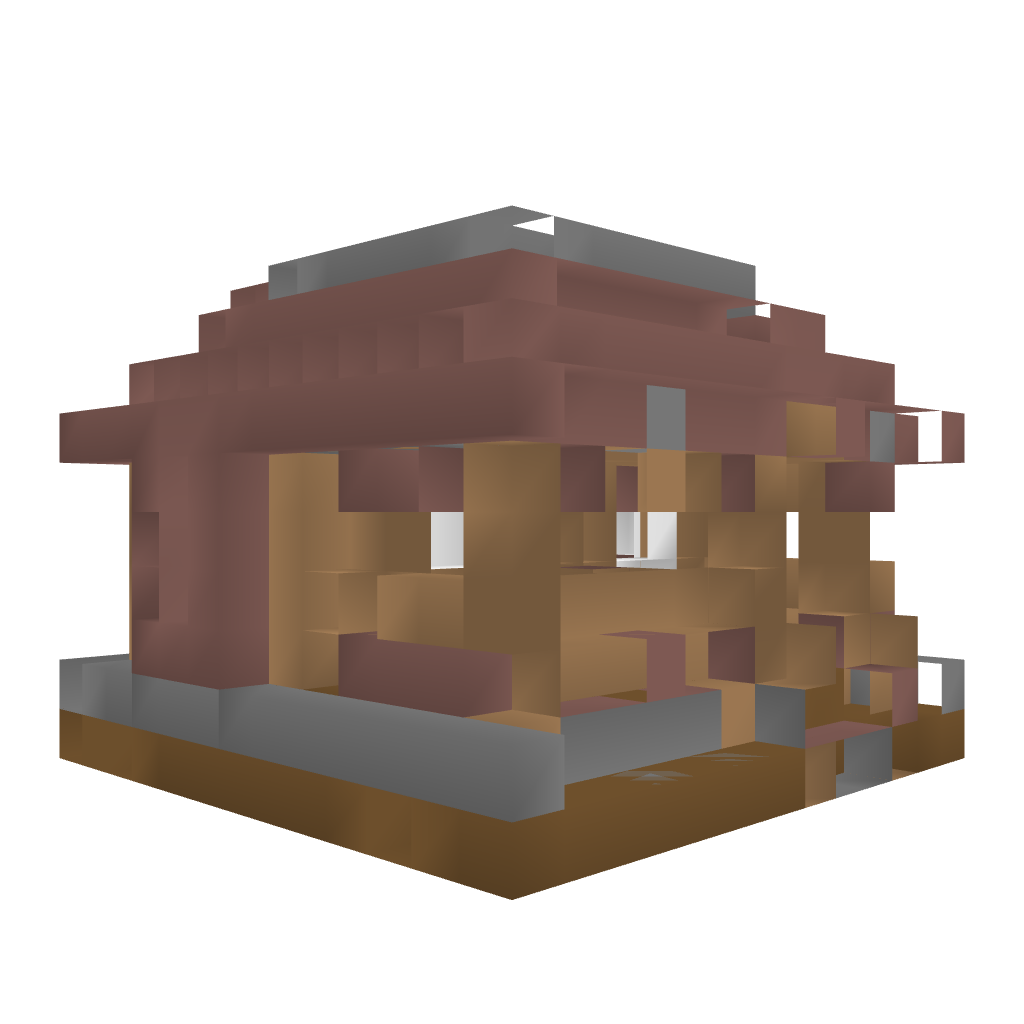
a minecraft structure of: Starter House good quality